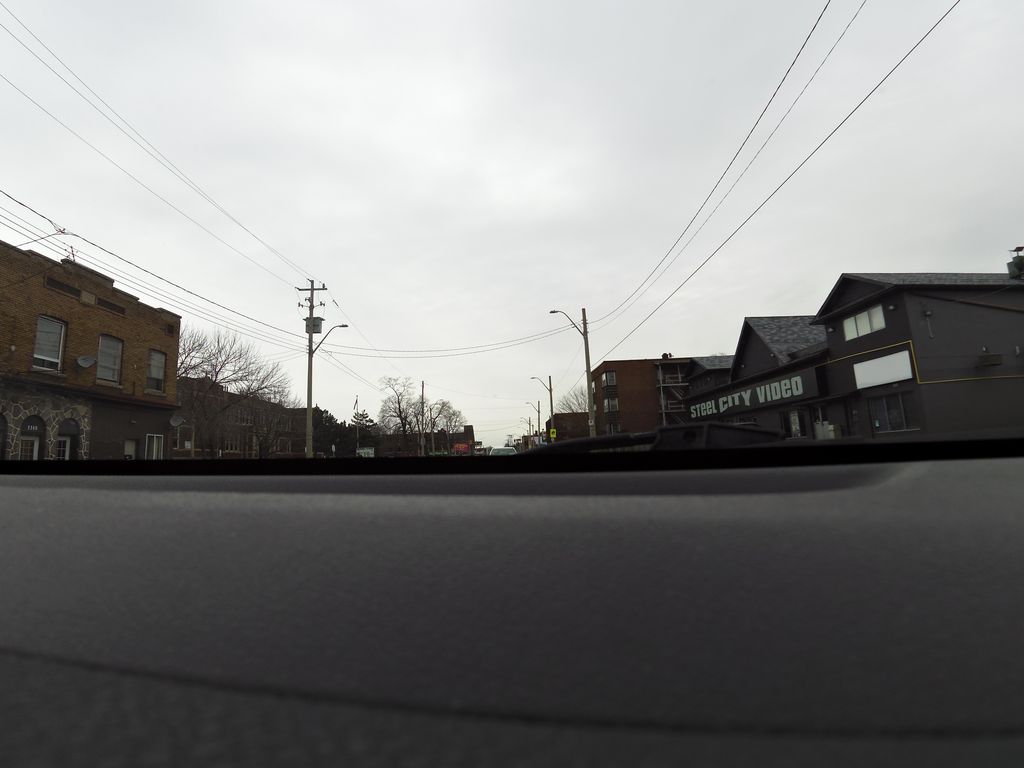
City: hamilton